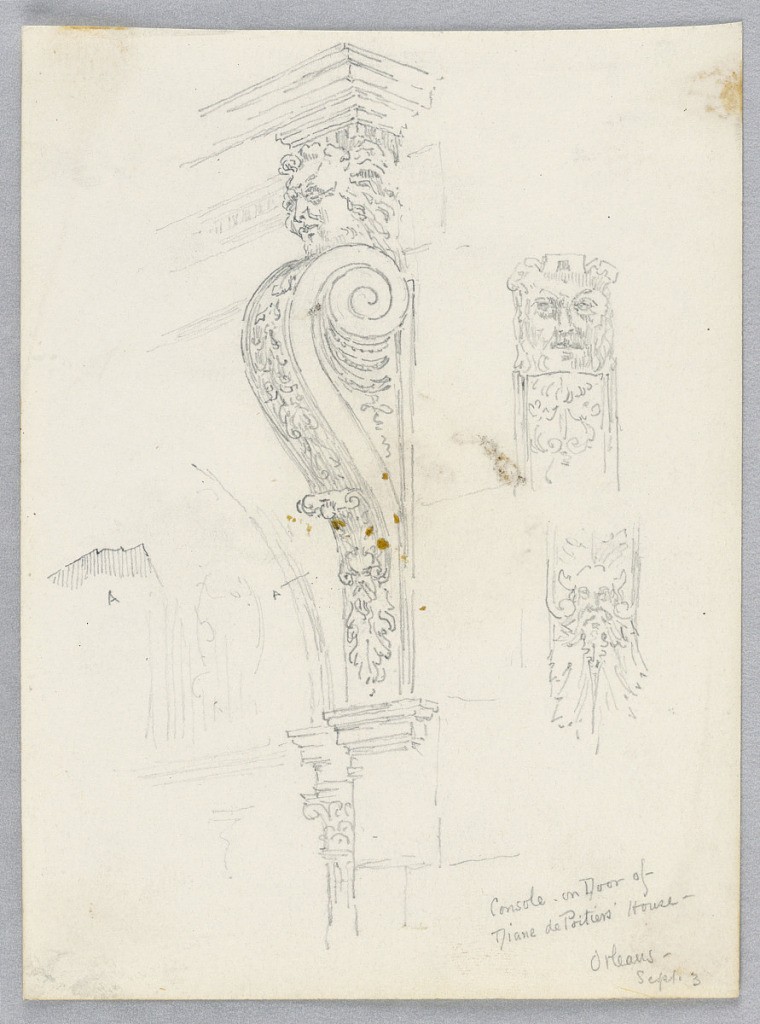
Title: Architectural Corbel – Orléans
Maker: Arnold William Brunner, American, 1857–1925
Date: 1883
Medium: Graphite on paper
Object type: Drawing
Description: Architectural console or corbel, ornamented with faces. Center left, seen from the side; seen from the side, right.